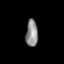
Tissue: prostate
Cell type: Fibroblasts
Senescence score: 0.7202
Nuclear area (px): 318
Mean DAPI intensity: 140.525